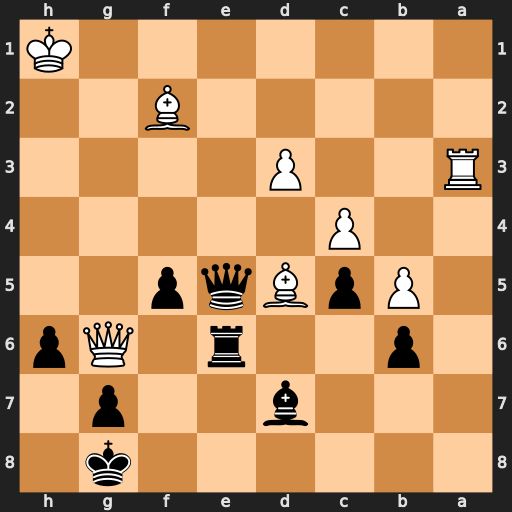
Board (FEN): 6k1/3b2p1/1p2r1Qp/1PpBqp2/2P5/R2P4/5B2/7K
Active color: b
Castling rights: -
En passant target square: -
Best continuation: Qxd5+ cxd5 Rxg6